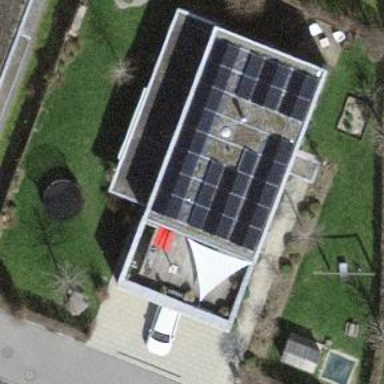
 consisting of solar photovoltaic panels."